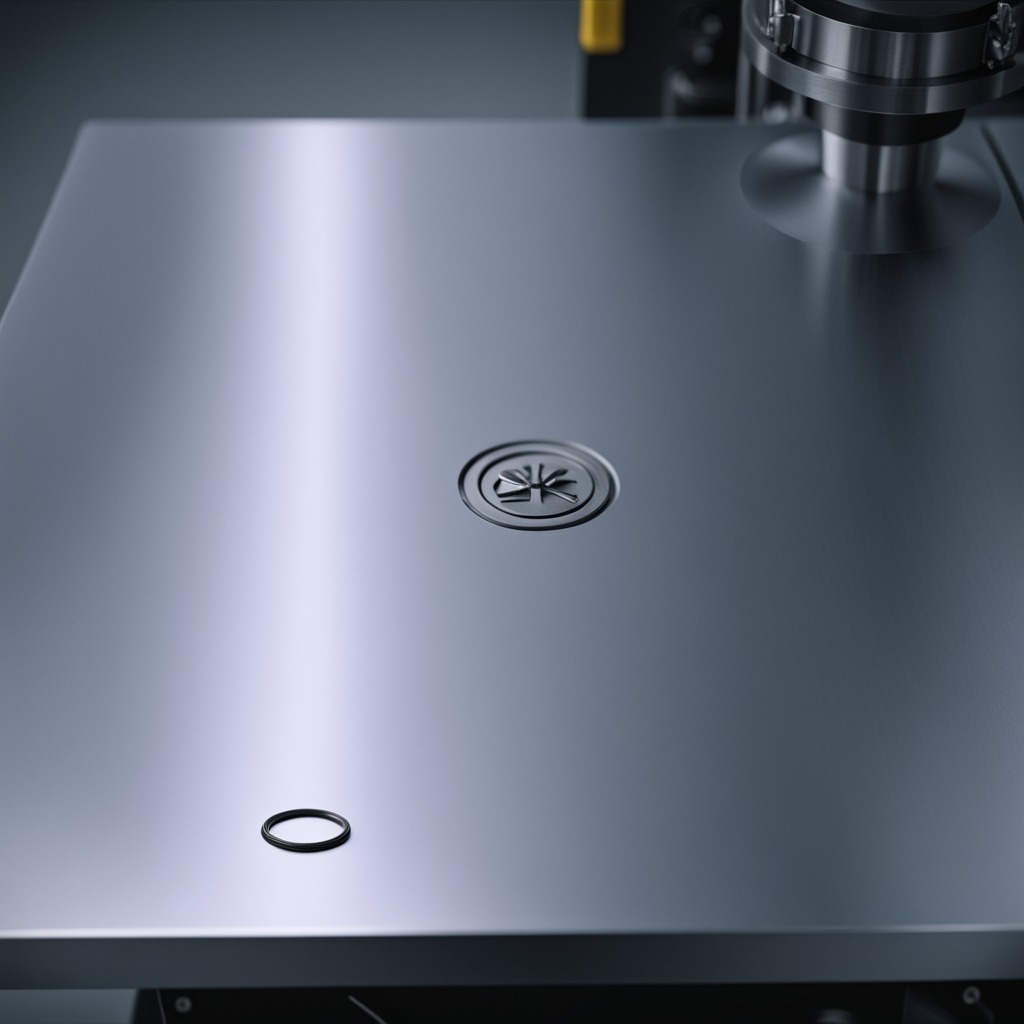
A rubber O-ring is lying on the metal table in a machine shop under fluorescent lights.